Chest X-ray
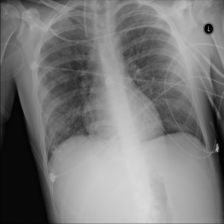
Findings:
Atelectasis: negative
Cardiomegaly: negative
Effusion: negative
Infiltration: positive
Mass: negative
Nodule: negative
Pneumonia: negative
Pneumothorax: negative
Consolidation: negative
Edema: negative
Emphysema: negative
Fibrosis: negative
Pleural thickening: negative
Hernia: negative